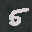
Label: 5